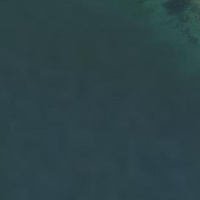
EUNIS habitat code: 14
Species observed at this site:
Hirundo rustica